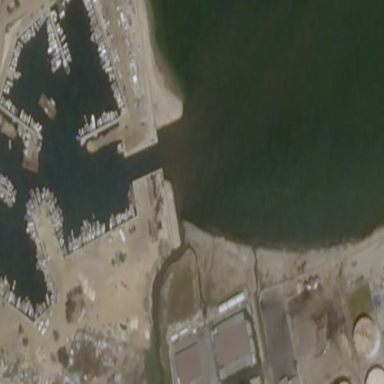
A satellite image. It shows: Marina with harbour water surroundings.